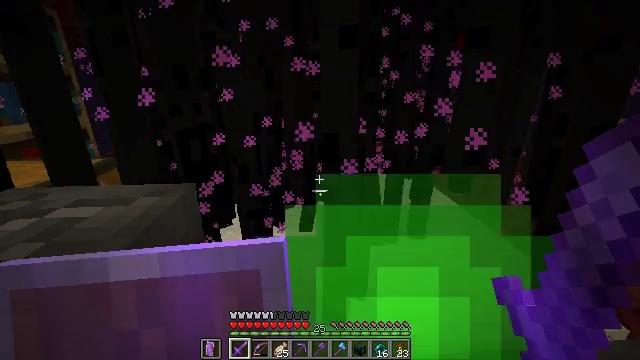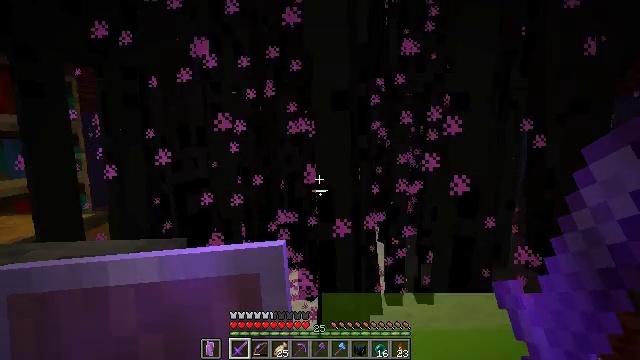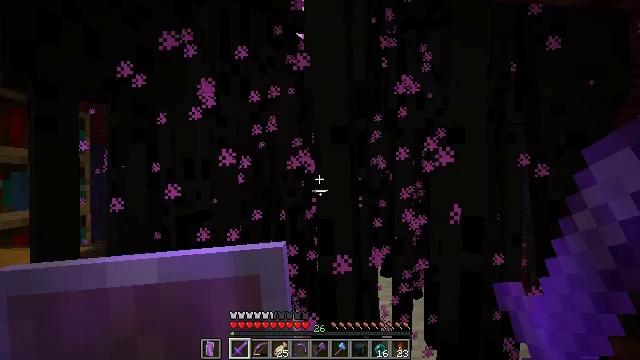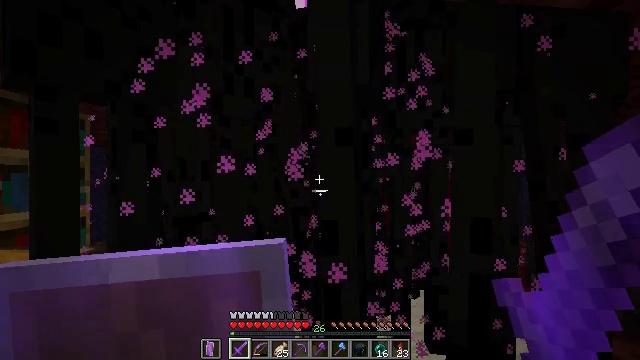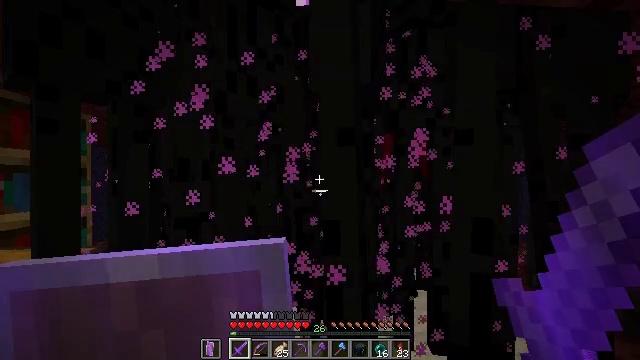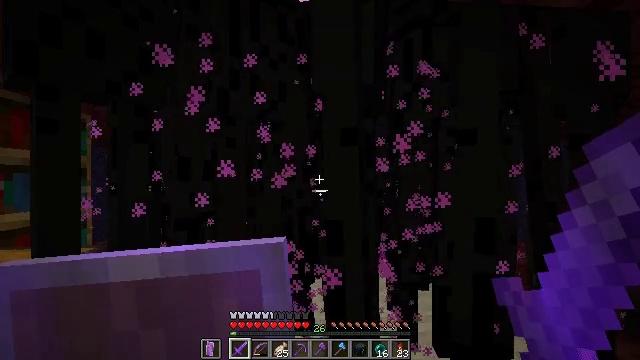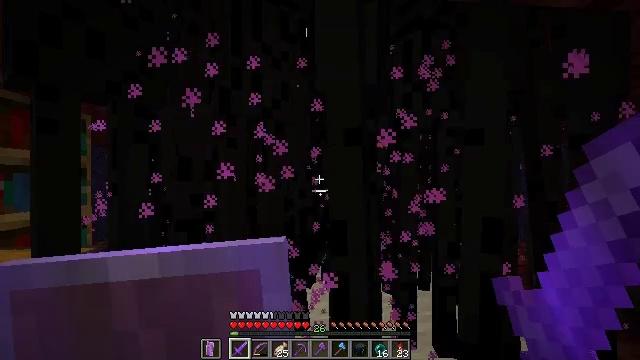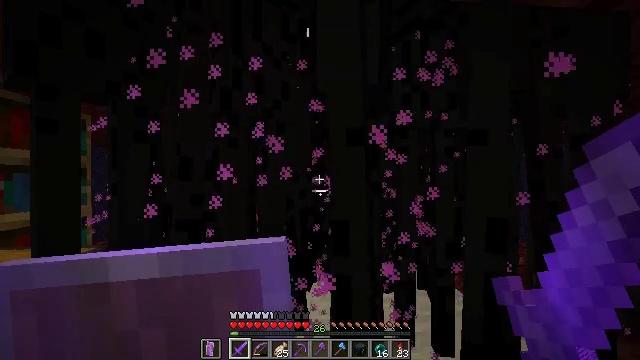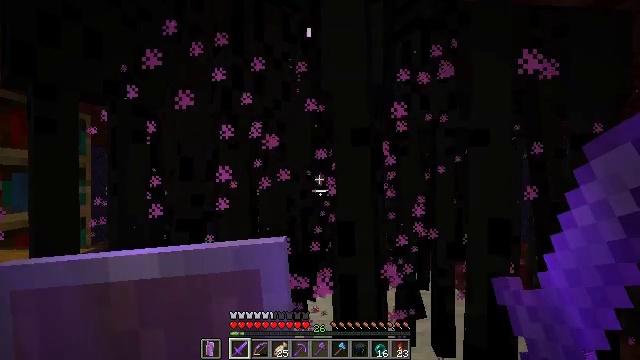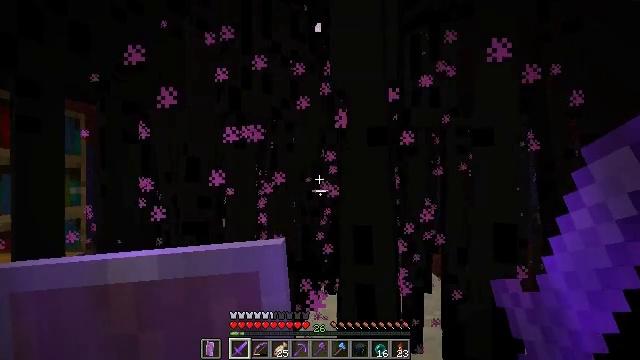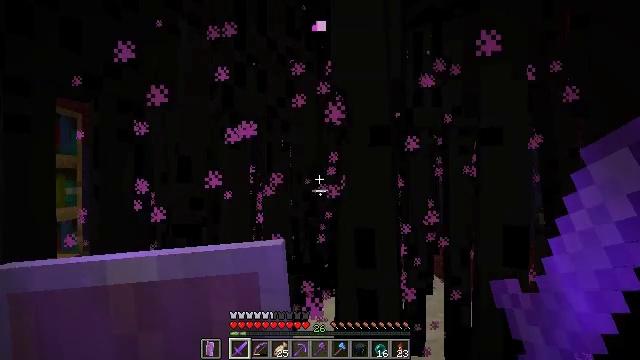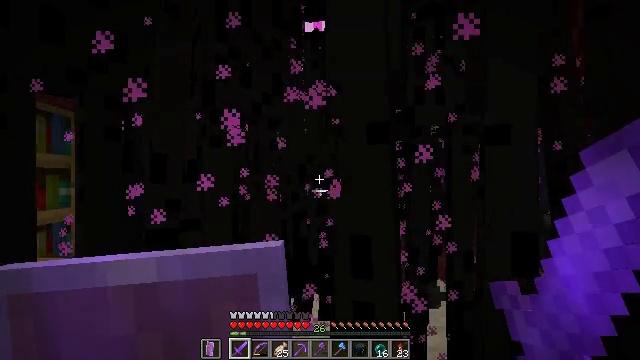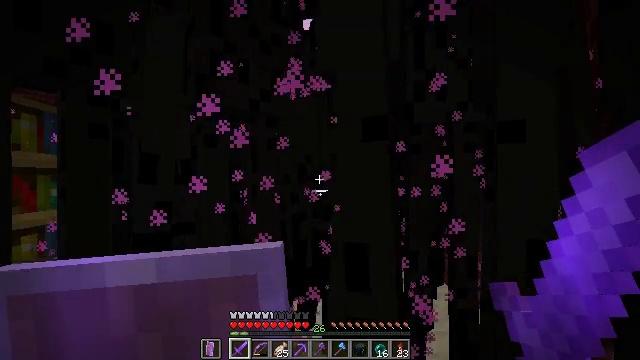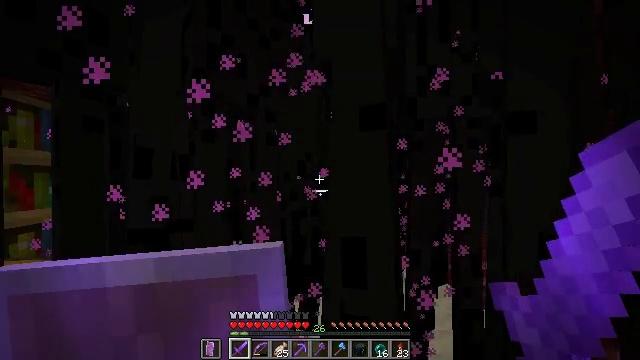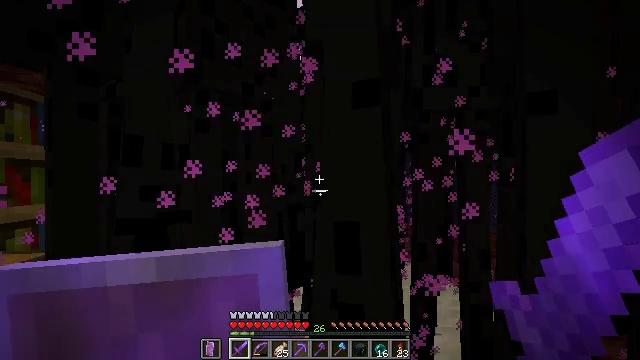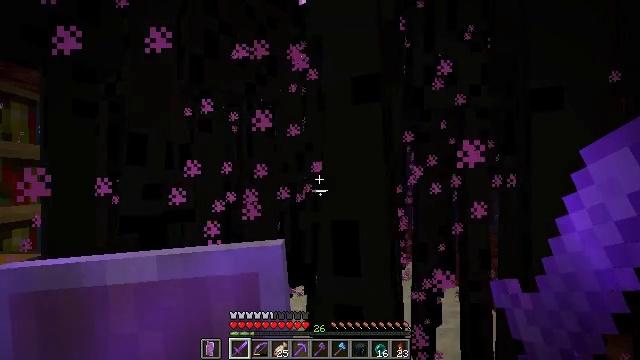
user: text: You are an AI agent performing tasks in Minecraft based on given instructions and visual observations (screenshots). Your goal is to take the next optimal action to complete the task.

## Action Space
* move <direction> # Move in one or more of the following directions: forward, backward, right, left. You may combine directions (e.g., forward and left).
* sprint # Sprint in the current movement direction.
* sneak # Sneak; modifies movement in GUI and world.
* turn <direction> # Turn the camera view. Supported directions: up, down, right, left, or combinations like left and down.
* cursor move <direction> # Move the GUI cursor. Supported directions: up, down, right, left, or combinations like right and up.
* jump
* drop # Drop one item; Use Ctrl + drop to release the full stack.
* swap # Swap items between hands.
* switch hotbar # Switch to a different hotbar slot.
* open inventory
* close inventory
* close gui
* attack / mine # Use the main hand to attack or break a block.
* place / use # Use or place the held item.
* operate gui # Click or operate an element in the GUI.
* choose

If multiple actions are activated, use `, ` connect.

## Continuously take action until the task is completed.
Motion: motion action
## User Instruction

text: Combat the enderman.
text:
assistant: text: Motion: sneak, turn up
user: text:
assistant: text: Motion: sneak, turn up
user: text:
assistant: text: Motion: sneak
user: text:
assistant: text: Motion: sneak
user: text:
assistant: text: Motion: sneak
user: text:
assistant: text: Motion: sneak
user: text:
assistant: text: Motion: sneak
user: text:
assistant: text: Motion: move forward, sneak
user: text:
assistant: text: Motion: move forward, sneak
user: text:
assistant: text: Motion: move forward, sneak
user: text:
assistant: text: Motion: move forward, sneak
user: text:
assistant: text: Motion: move forward, sneak
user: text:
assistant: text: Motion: sneak
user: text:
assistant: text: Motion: sneak
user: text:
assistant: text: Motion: sneak
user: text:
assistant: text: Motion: sneak
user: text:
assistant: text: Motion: sneak
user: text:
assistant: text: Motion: sneak
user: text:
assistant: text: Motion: sneak
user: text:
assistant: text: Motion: sneak
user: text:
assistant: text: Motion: sneak
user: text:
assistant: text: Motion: sneak
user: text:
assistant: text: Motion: sneak
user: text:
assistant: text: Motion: sneak
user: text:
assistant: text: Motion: sneak, attack / mine
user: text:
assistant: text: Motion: sneak, attack / mine
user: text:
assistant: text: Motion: sneak, attack / mine
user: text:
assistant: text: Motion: sneak, attack / mine
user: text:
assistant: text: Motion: sneak, attack / mine
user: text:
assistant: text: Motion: sneak